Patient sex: M
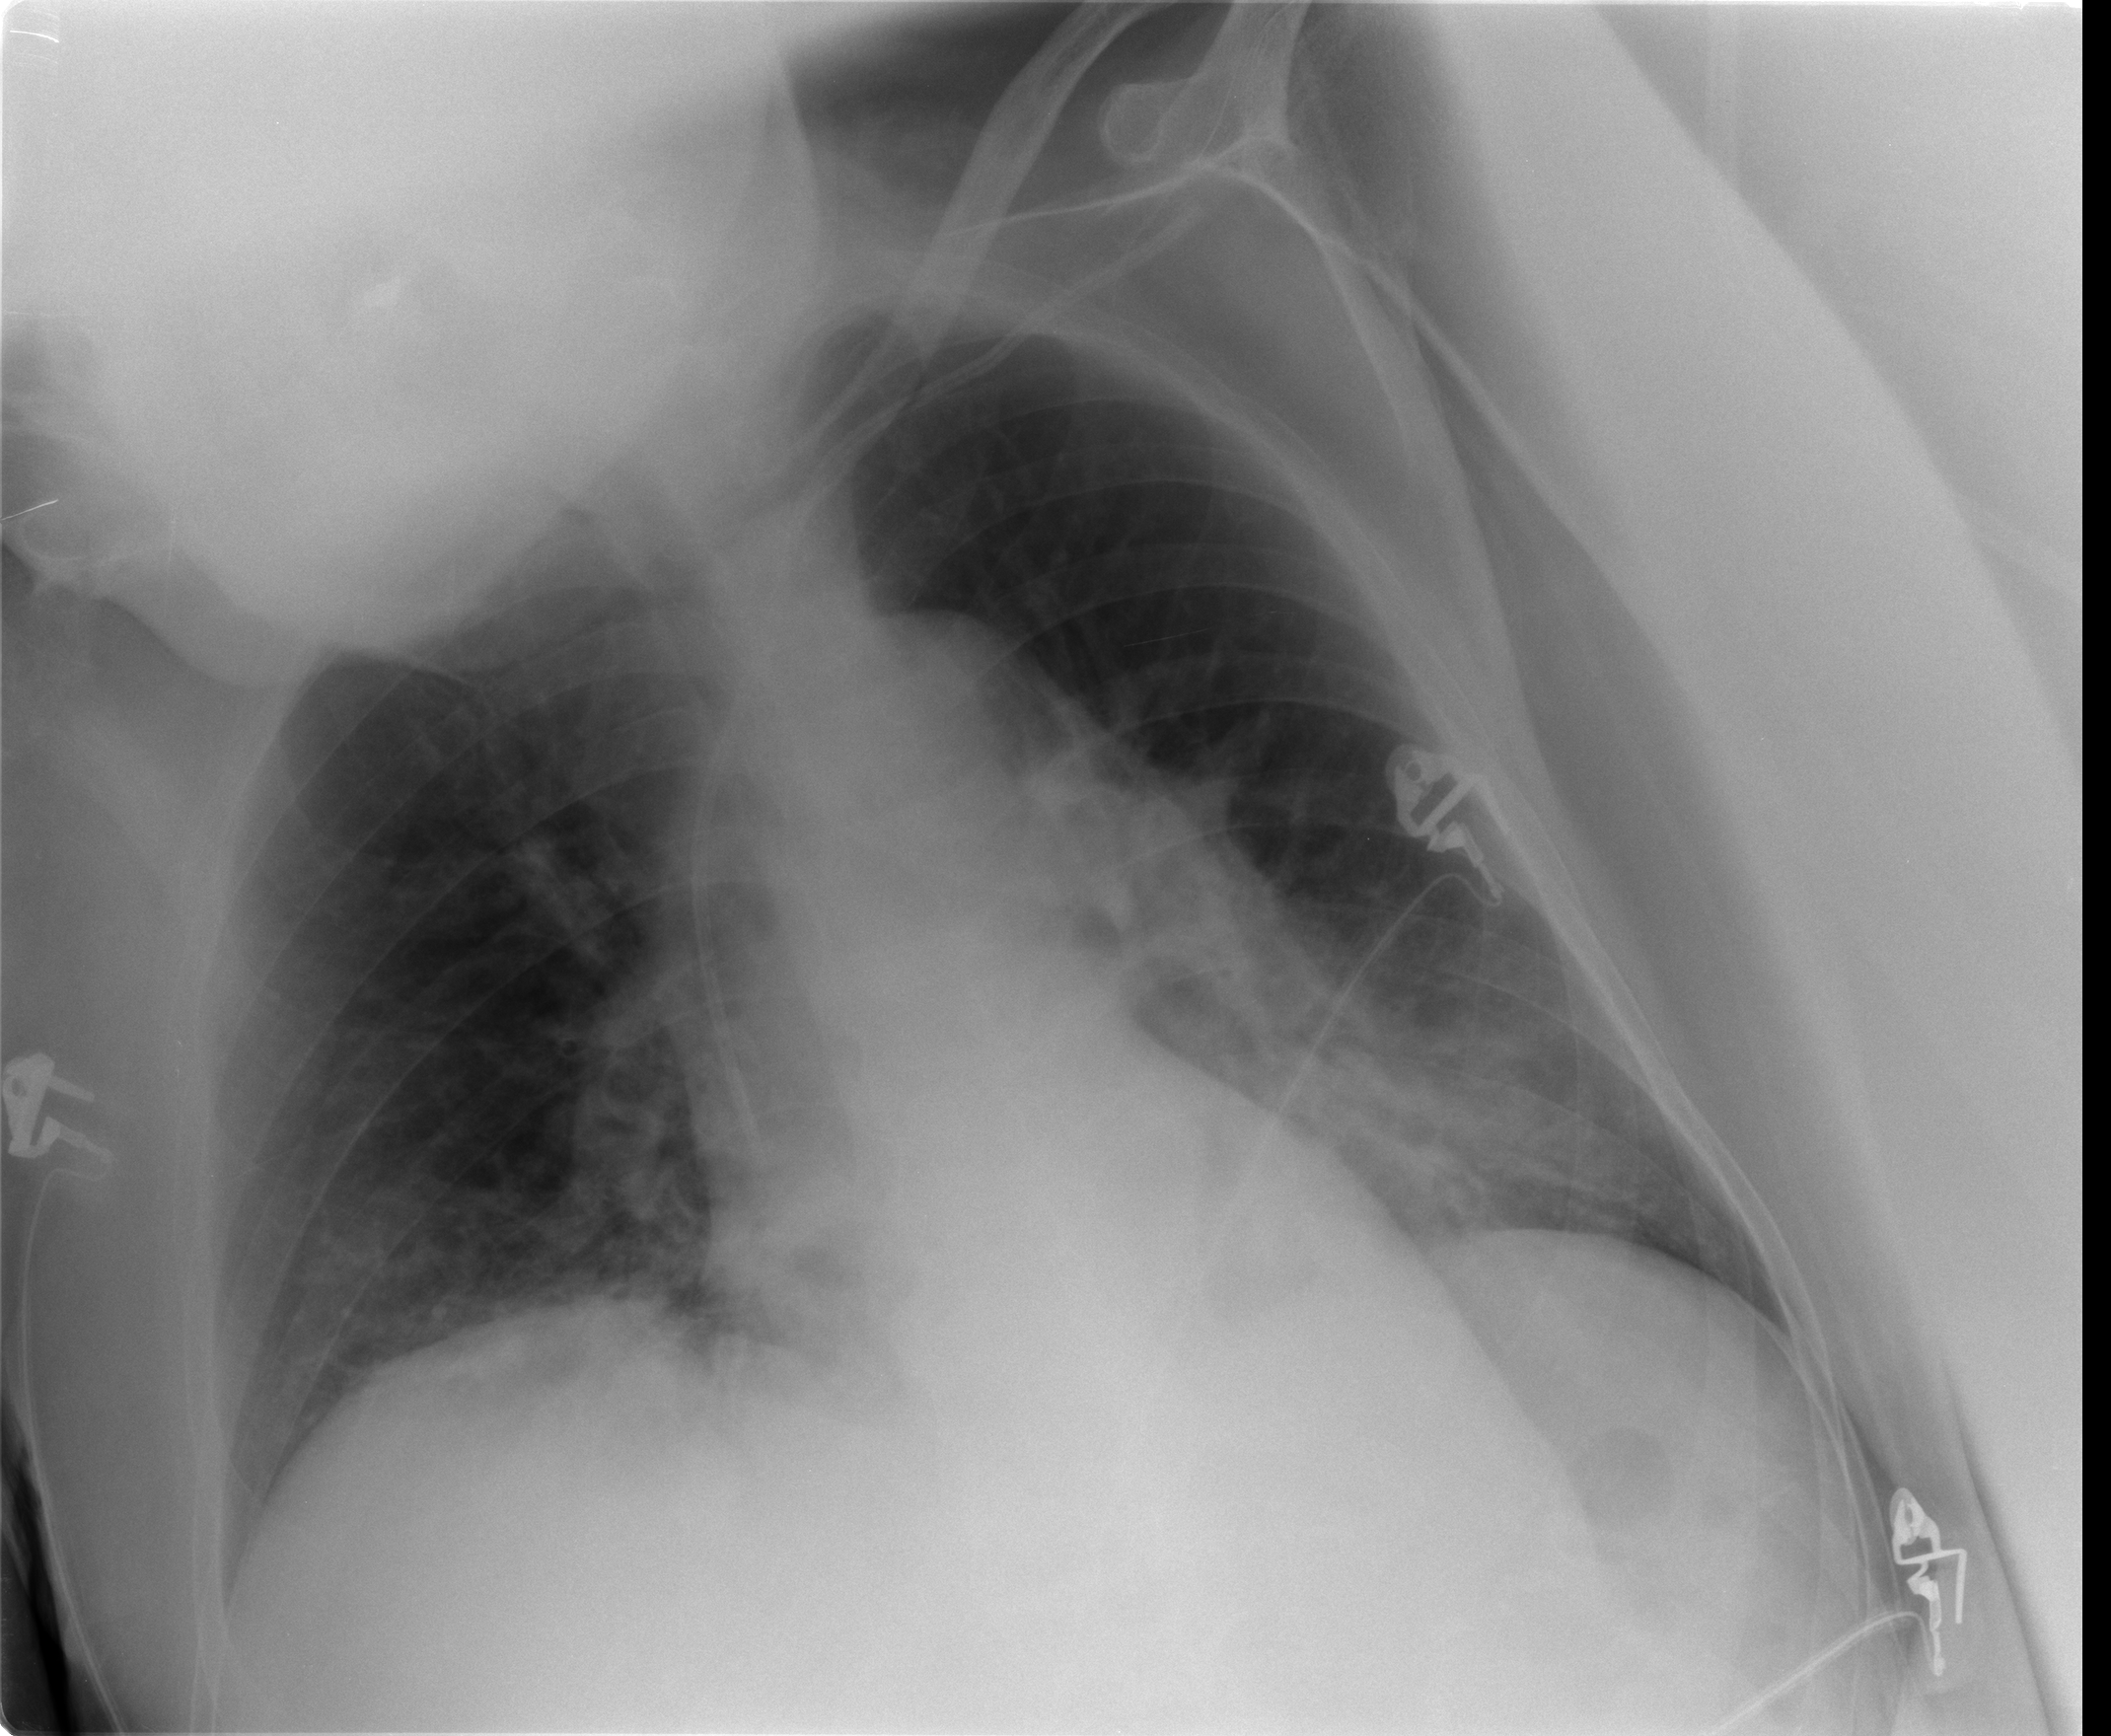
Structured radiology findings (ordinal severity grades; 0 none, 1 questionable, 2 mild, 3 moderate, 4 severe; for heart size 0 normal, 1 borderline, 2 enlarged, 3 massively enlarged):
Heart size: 0
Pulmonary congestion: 0
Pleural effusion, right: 1
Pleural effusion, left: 0
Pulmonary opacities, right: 0
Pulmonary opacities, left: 3
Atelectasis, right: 2
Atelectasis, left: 2